Aerial crown-view tile of a tropical tree (Barro Colorado Island, Panama), acquired 20241014:
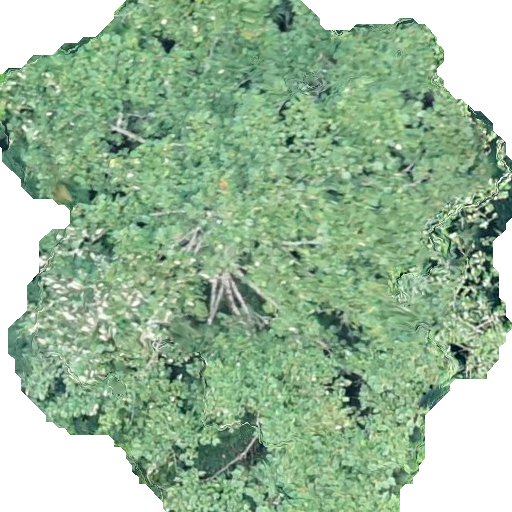
Species: Ochroma pyramidale
GBIF accepted scientific name: Ochroma pyramidale
Crown area: 352.375 m²